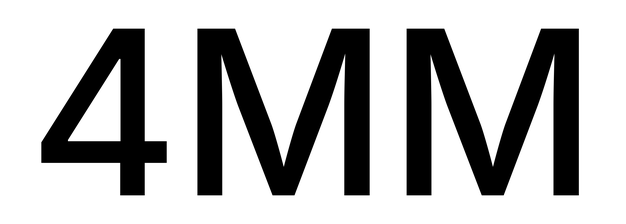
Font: Inter_Medium